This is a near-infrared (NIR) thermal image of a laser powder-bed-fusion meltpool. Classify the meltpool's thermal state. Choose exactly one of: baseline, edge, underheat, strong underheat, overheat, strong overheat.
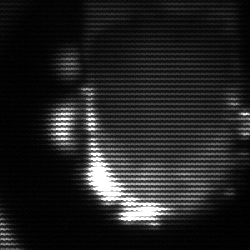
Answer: baseline